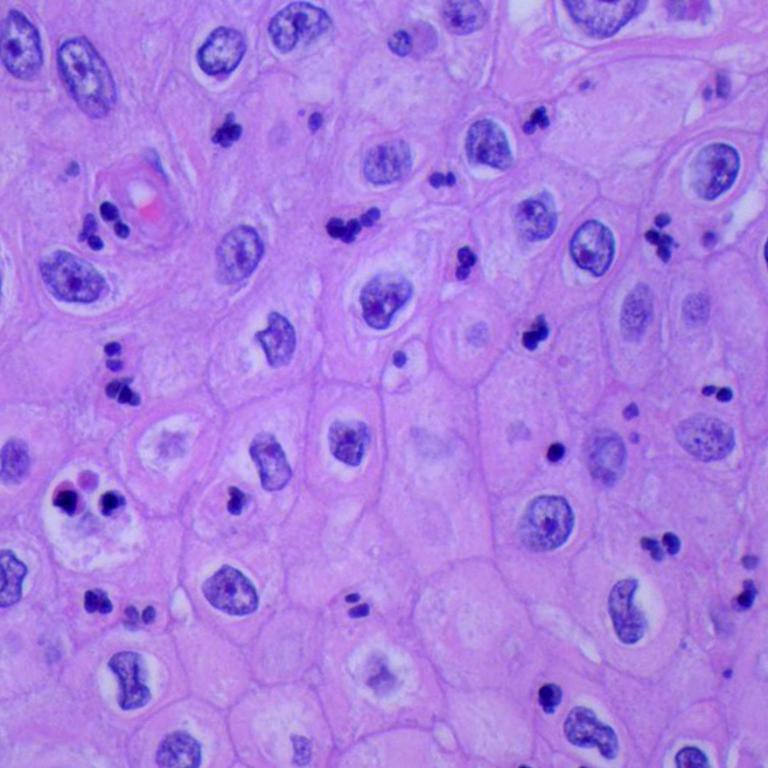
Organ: lung
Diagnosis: squamous carcinomas